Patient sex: M
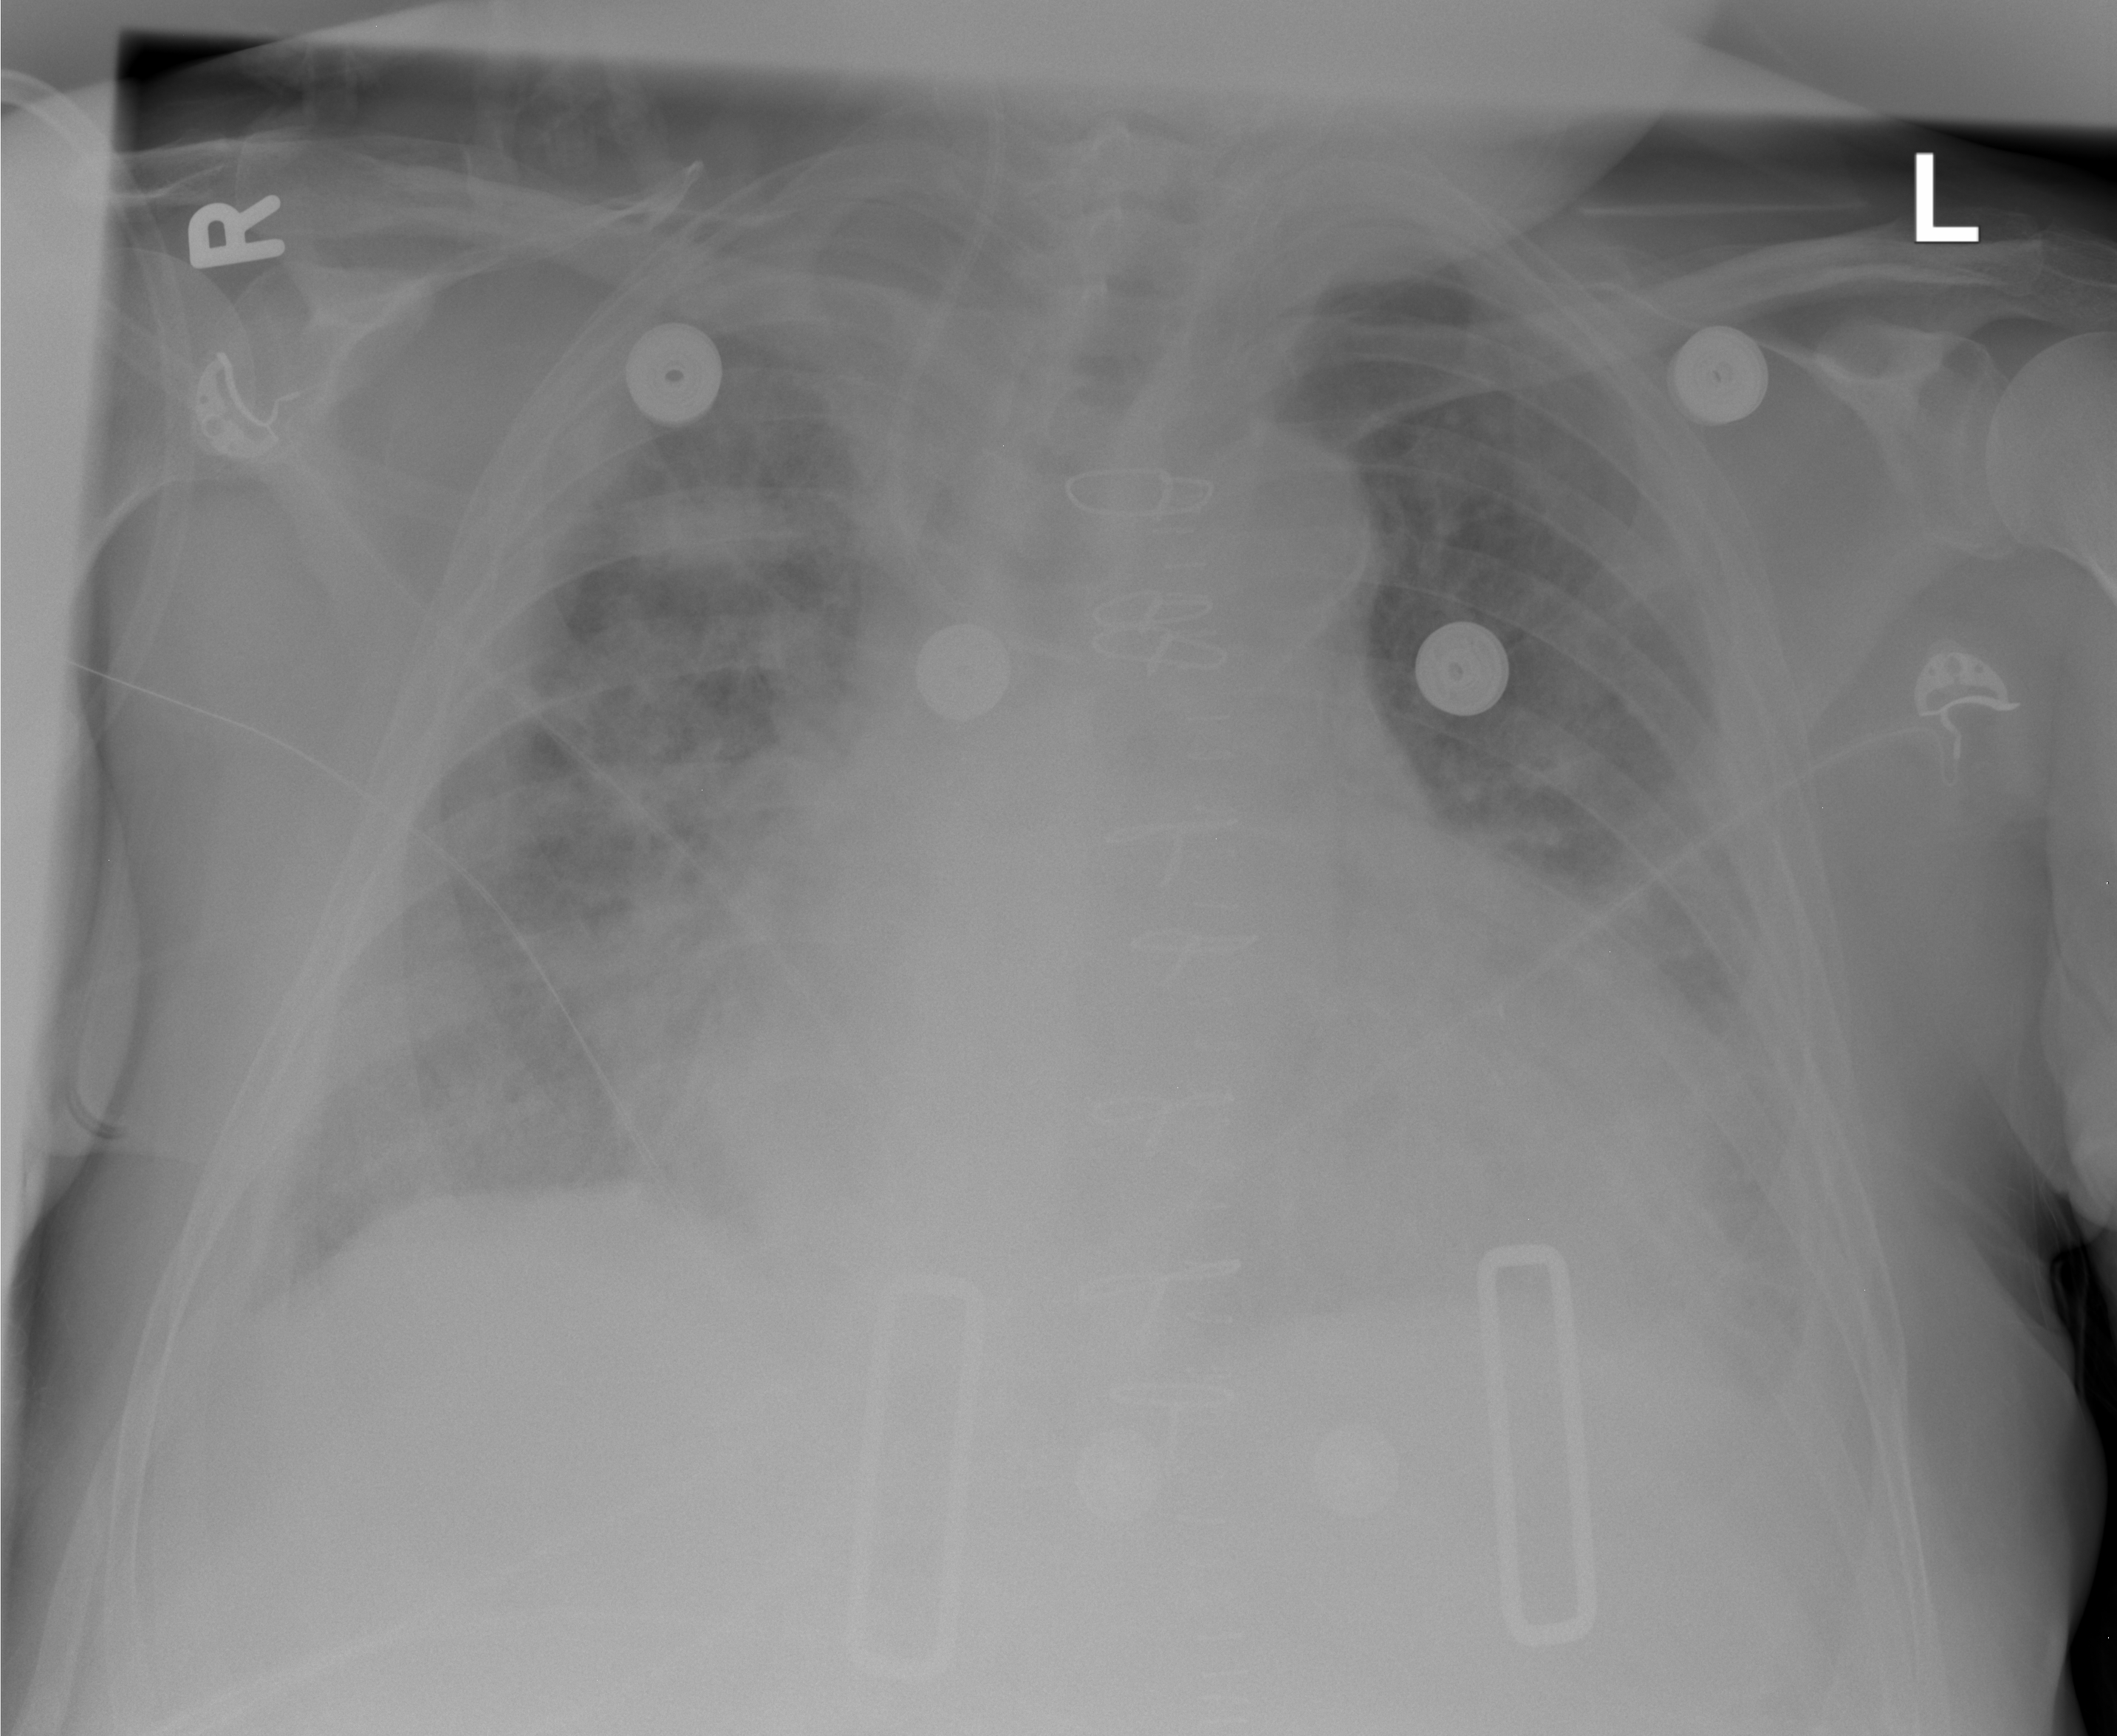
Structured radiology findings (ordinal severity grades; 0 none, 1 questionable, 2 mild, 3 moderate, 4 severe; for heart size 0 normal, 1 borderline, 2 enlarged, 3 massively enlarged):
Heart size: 2
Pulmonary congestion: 3
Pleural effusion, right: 0
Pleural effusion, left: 2
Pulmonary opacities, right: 2
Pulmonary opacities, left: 2
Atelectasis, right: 2
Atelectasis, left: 2